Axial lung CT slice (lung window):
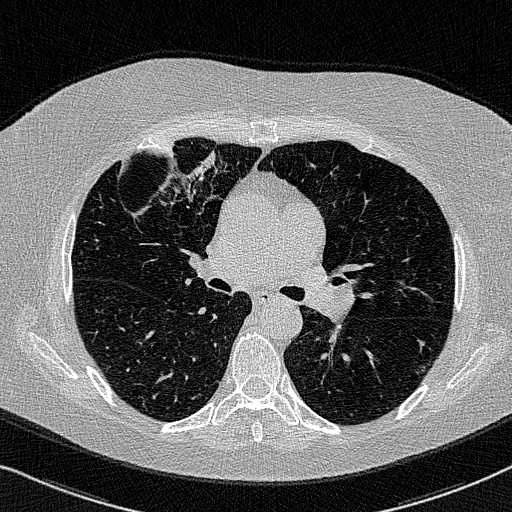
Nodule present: yes
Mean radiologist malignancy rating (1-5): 3.5